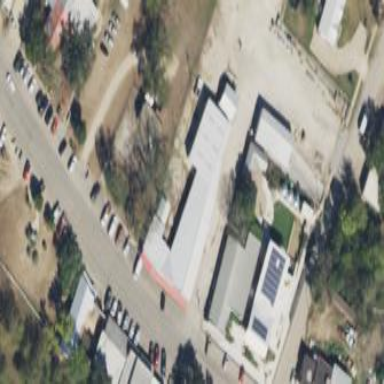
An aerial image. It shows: Hardware shop inside building.